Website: lowes
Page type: payment
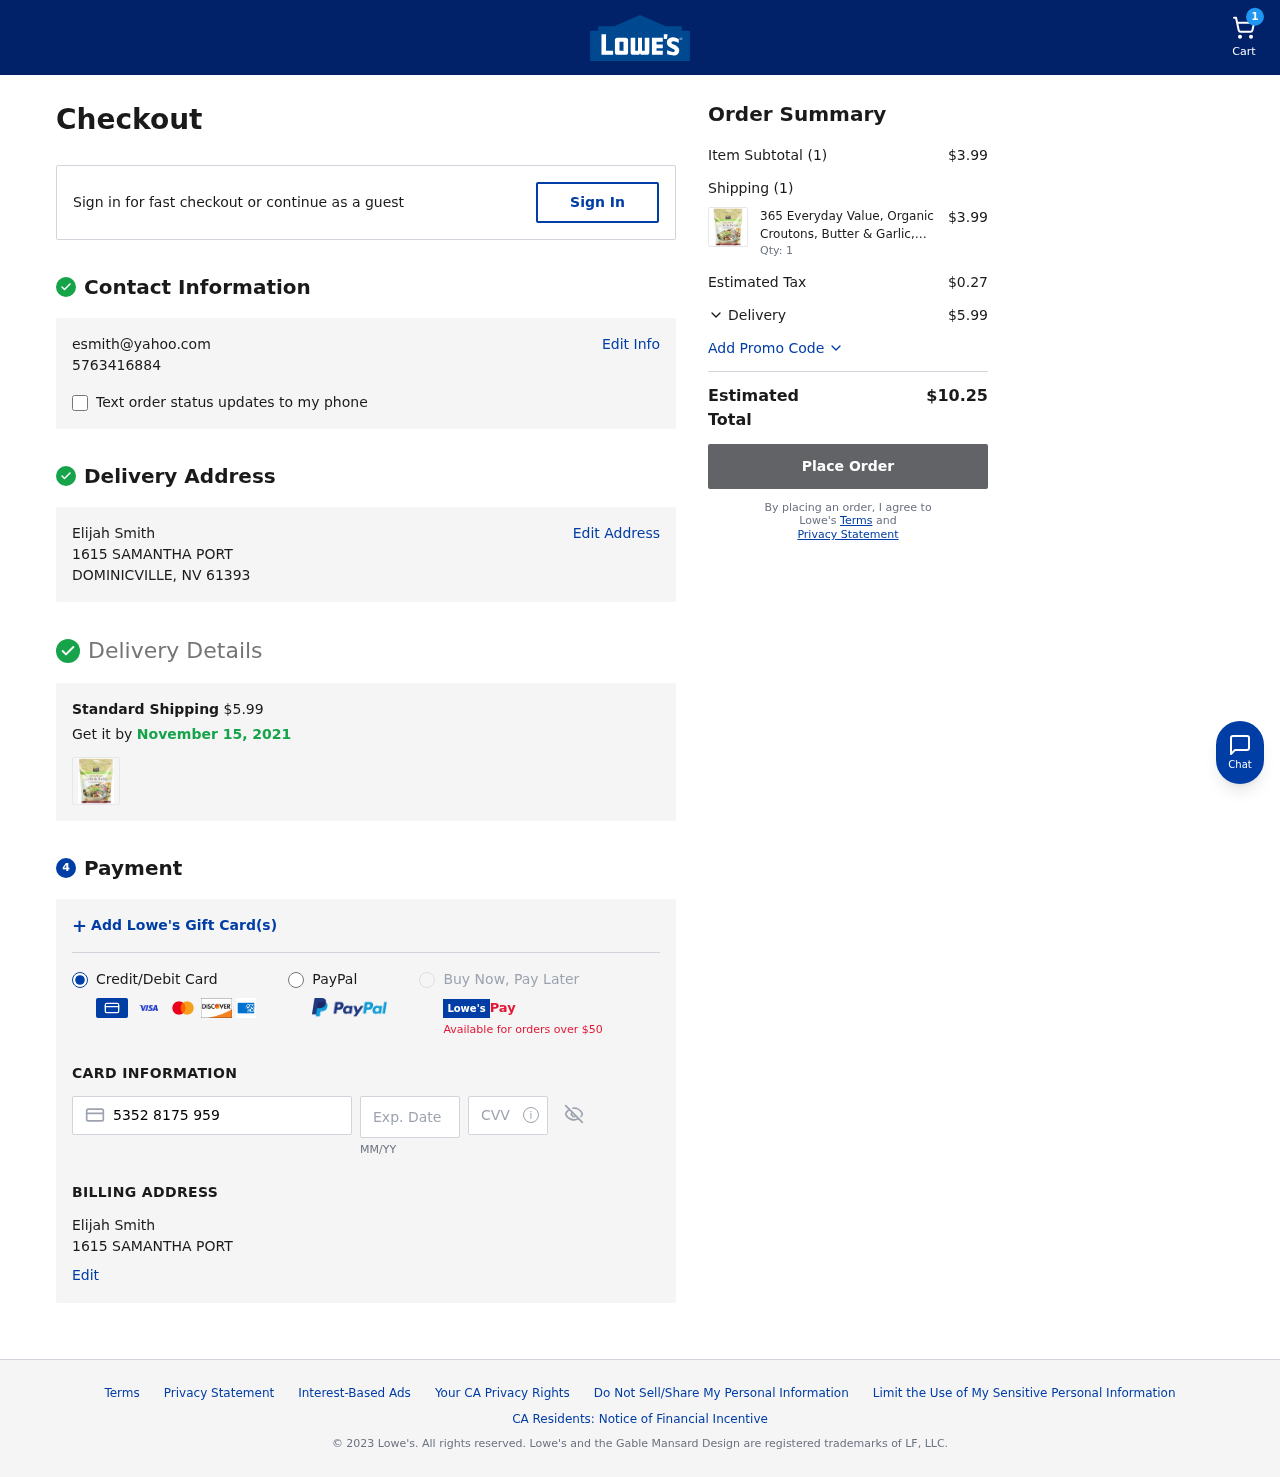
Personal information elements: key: PII_CARD_CVV
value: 173
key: PII_CARD_EXPIRY
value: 05/26
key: PII_CARD_NUMBER
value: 5352 8175 9594 7185
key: PII_EMAIL
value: esmith@yahoo.com
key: PII_FULLNAME
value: Elijah Smith
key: PII_FULLNAME2
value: Elijah Smith
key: PII_PHONE
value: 5763416884
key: PII_STREET
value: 1615 SAMANTHA PORT
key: PII_STREET2
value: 1615 SAMANTHA PORT
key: PII_CITY_STATE_ZIP
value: DOMINICVILLE, NV 61393
Product elements: key: PRODUCT1_NAME
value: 365 Everyday Value, Organic Croutons, Butter & Garlic, 4.5 oz
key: PRODUCT1_PRICE
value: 3.99
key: PRODUCT1_QUANTITY
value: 1
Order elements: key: ORDER_NUM_ITEMS
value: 1
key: ORDER_SHIPPING_COST
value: $5.99
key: ORDER_DELIVERY_DATE
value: November 15, 2021
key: ORDER_SUBTOTAL
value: $3.99
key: ORDER_NUM_ITEMS2
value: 1
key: ORDER_TAX
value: $0.27
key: ORDER_SHIPPING_COST2
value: $5.99
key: ORDER_TOTAL
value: $10.25